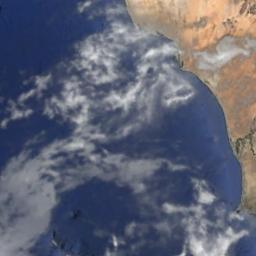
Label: cloud